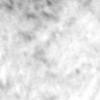
Label: no_change